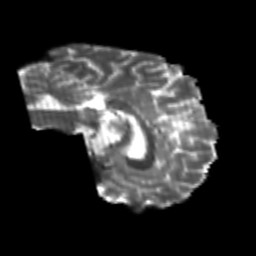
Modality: T2w
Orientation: sagittal
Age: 24
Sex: male
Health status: healthy
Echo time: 0.074 s